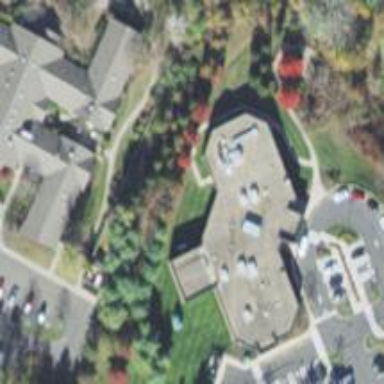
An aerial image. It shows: Healthcare clinic.